Interaction volume radius: 5 \u00c5
Interaction volume height: 10 \u00c5
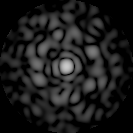
Disorder parameter: 0.8302